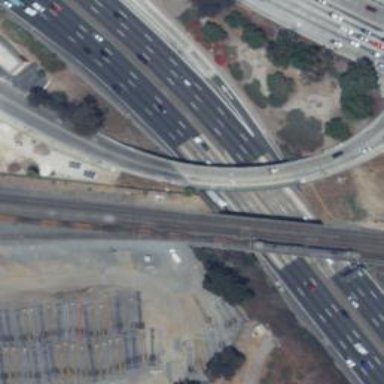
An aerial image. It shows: Motorway.